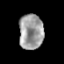
Tissue: prostate
Cell type: T cells
Senescence score: 0.2802
Nuclear area (px): 841
Mean DAPI intensity: 157.537